Field crop: maize
Growth stage: 2
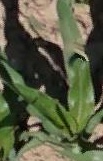
Species: maize